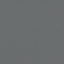
Label: SeaLake